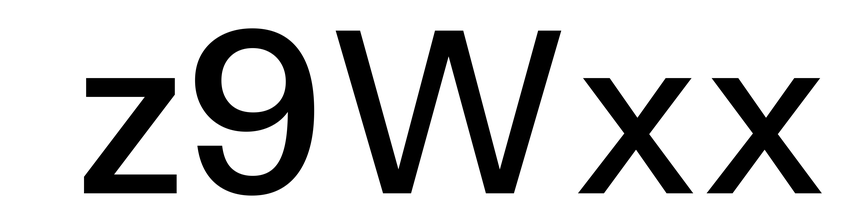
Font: InstrumentSans_Medium